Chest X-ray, PA view. Patient: 49 years old, sex F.
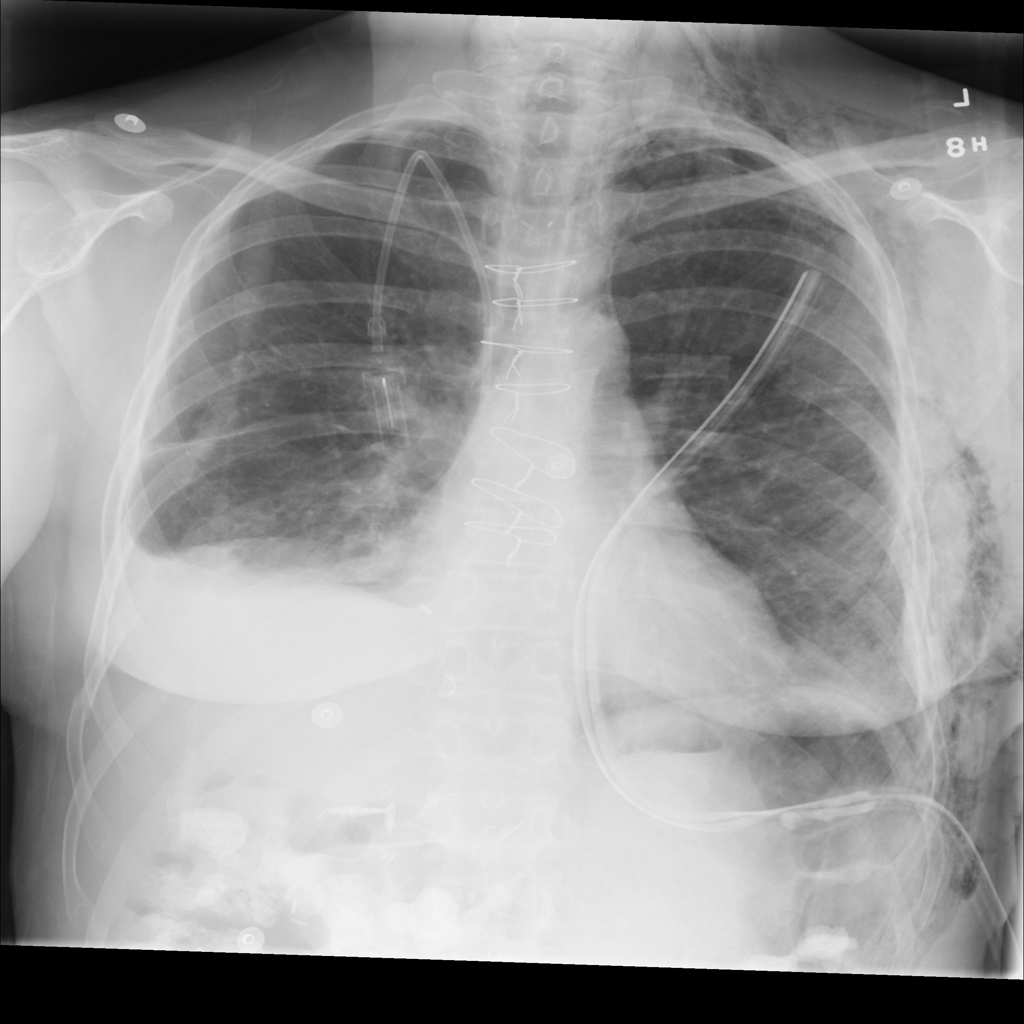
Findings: Atelectasis, Emphysema